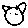
Label: cat